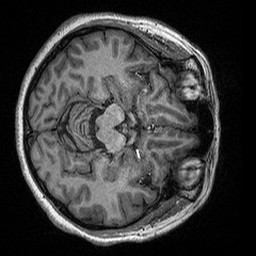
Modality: T1w
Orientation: axial
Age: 46
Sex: female
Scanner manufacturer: siemens
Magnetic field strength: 3 T
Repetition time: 2.3 s
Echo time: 0.00298 s